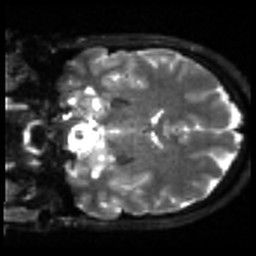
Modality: sbref
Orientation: coronal
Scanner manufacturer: siemens
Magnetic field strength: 3 T
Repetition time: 4 s
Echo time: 0.0594 s